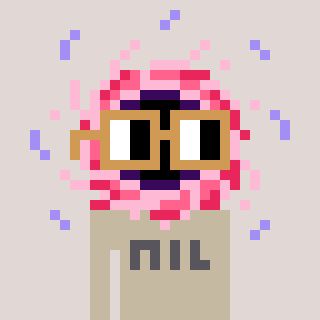
a pixel art character with square brown glasses, a blackhole-shaped head and a bege-colored body on a warm background